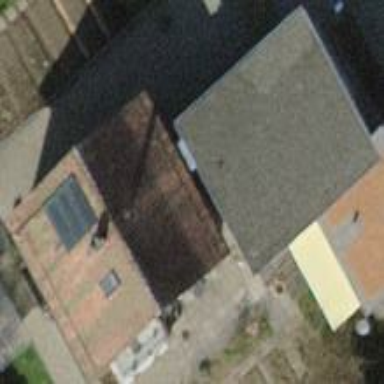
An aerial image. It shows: Building with gabled red roof.